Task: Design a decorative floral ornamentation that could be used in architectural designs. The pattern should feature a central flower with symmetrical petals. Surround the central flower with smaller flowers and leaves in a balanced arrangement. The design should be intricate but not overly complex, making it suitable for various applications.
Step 1269:
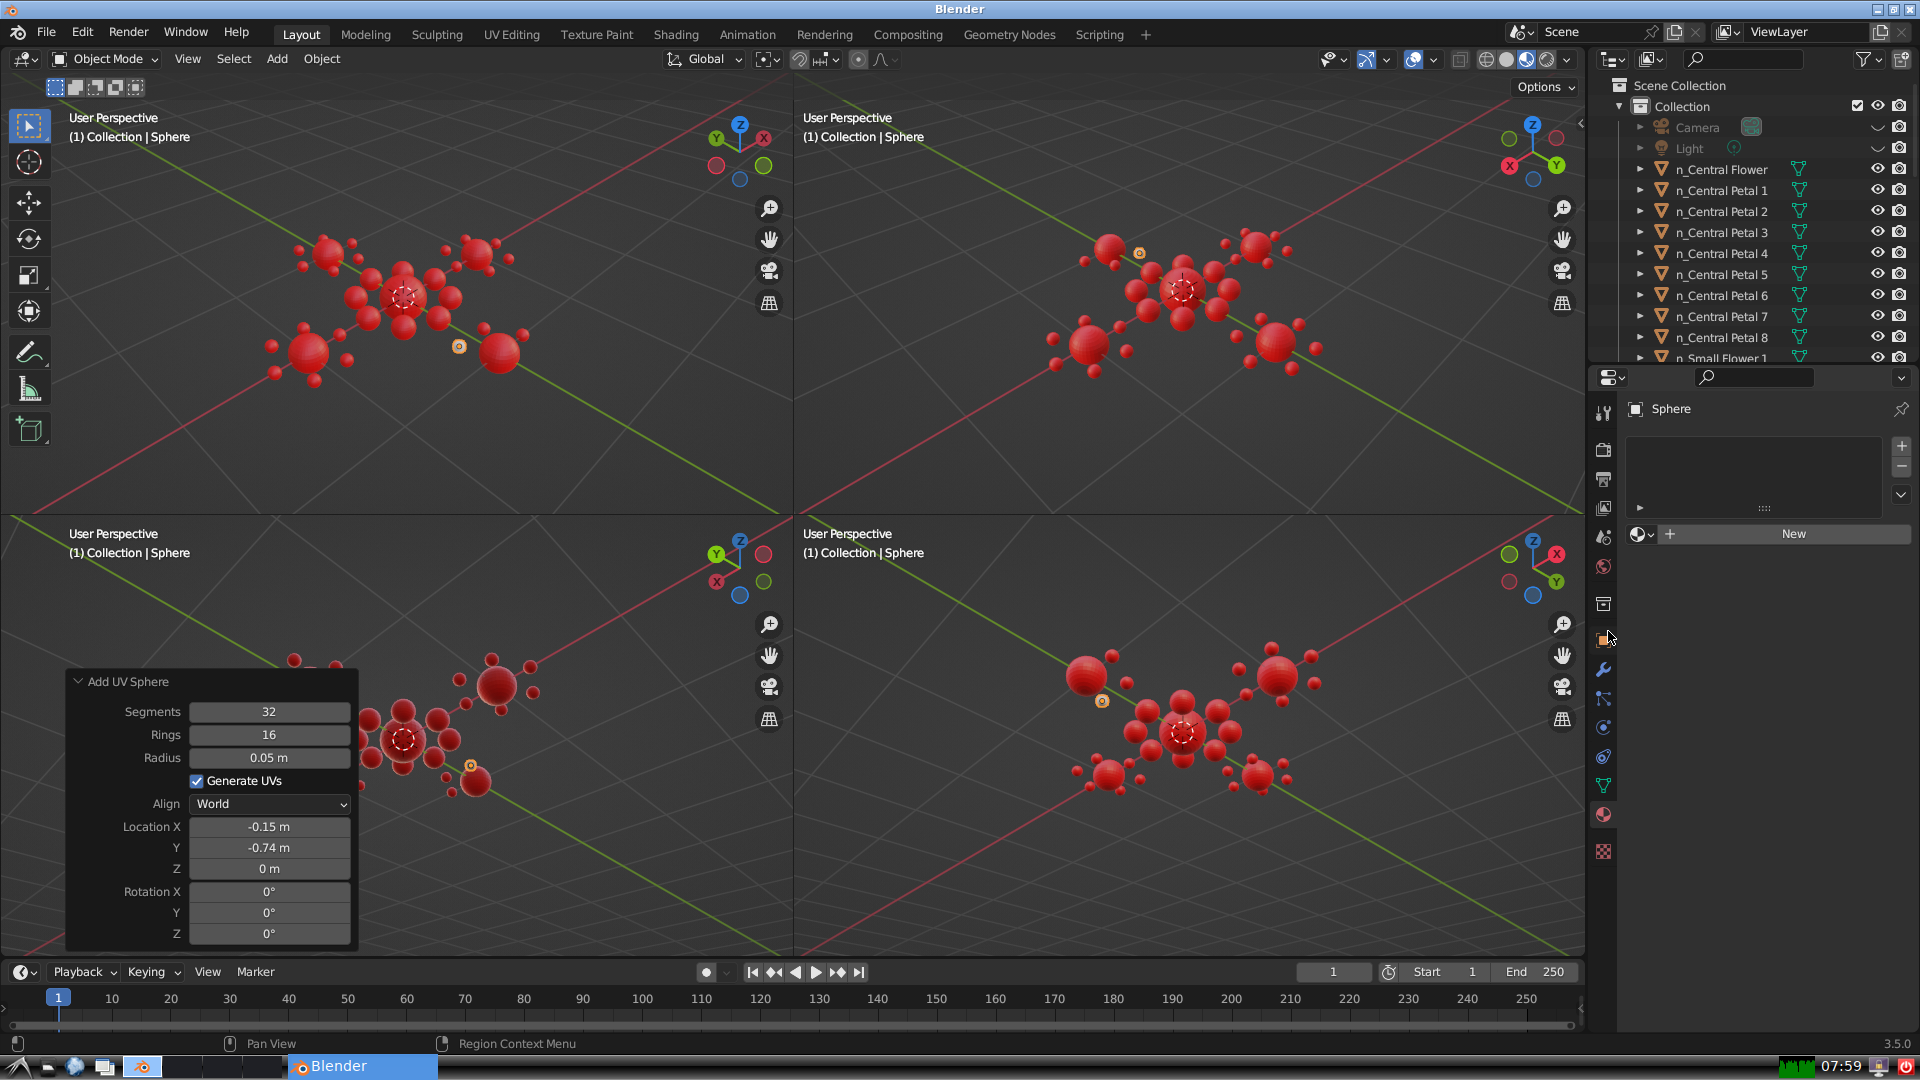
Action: click: no